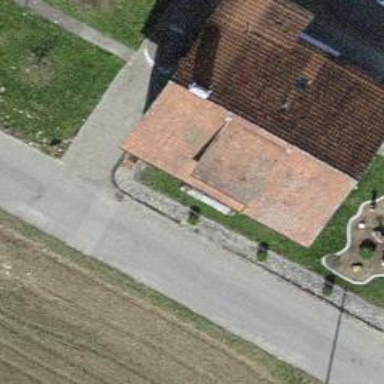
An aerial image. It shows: Simple and straightforward house.